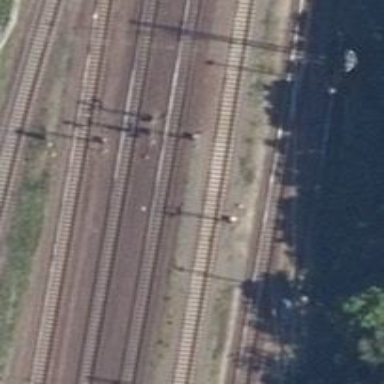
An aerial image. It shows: Railway signal.